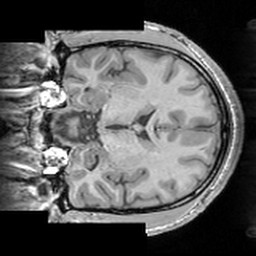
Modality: T1w
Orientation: coronal
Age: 27
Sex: male
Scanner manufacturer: siemens
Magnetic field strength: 3 T
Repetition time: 1.63 s
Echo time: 0.00311 s